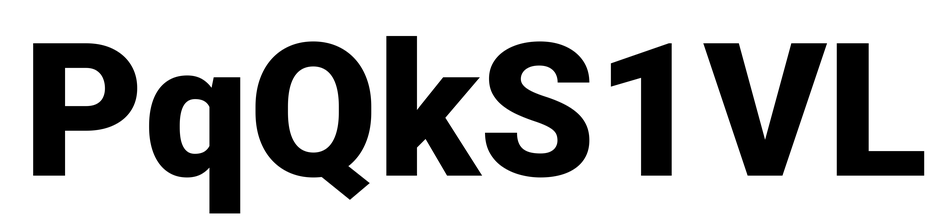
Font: Roboto_Black